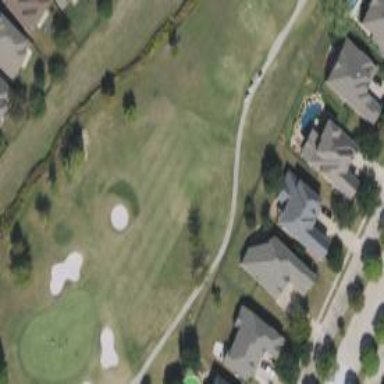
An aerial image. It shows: Service road used as golf cart path.